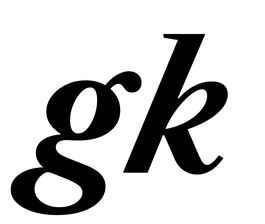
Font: LibreCaslonText-Italic_Bold_Italic